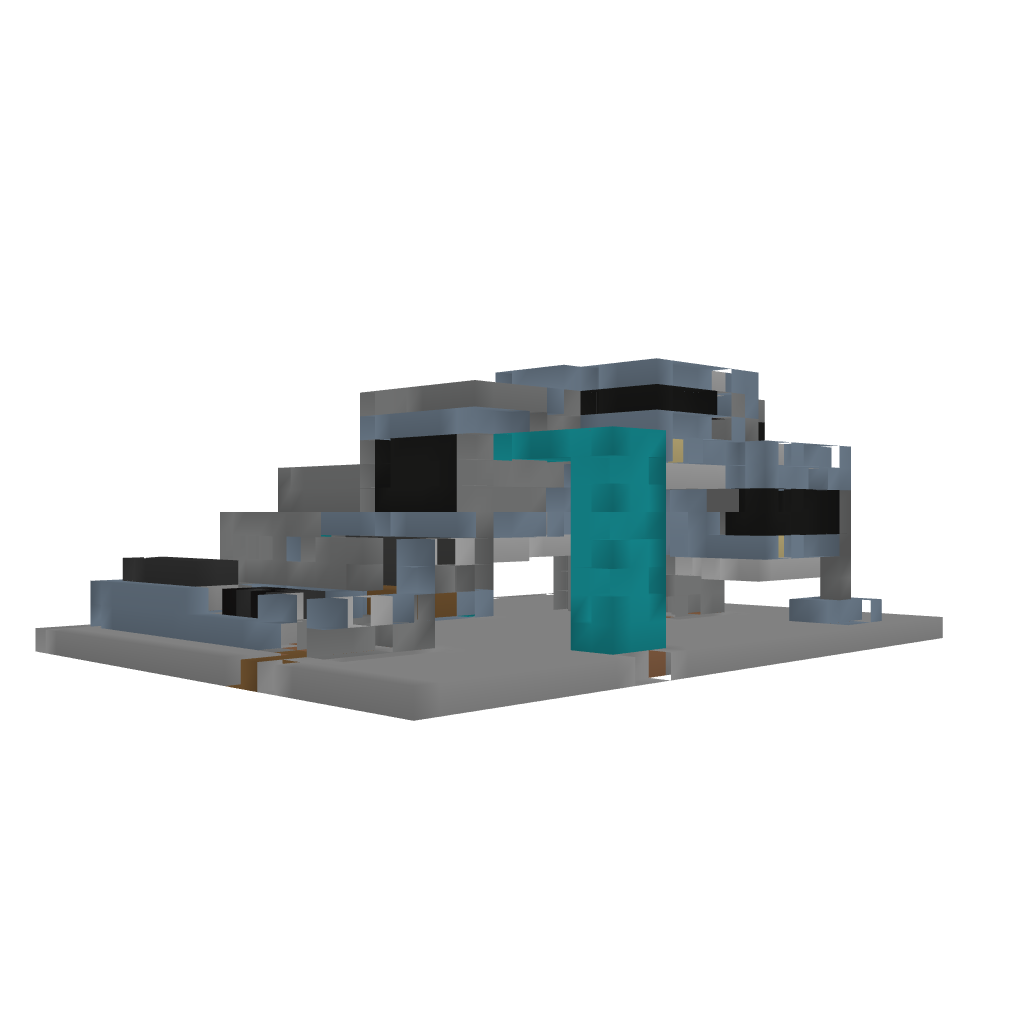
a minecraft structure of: Saxum Lignum